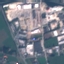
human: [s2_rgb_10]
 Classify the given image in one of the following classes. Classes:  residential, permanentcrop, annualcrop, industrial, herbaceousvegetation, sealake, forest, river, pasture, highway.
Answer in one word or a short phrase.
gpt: Industrial